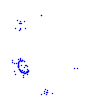
Particle: proton